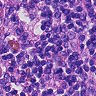
Metastatic tissue present: yes